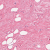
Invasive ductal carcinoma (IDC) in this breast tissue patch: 0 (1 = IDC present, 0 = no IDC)